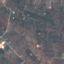
Land use / land cover: PermanentCrop